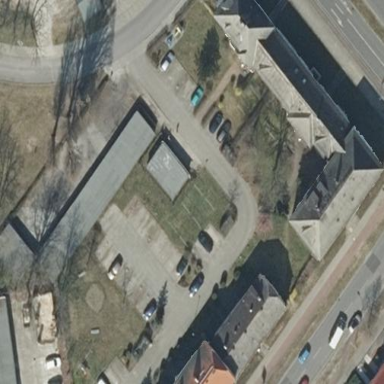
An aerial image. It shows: Area designated for garages.